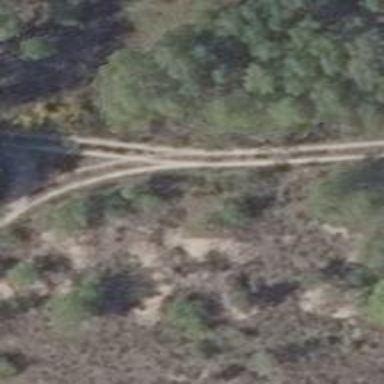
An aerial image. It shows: Sandy track with grade4 tracktype.